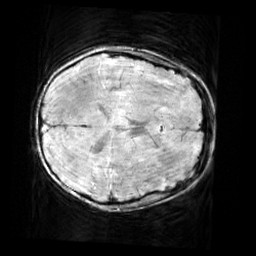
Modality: SWI
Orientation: axial
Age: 9
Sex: female
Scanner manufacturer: siemens
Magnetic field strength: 3 T
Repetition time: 0.027 s
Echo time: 0.02 s